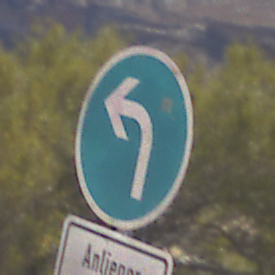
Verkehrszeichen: VorgeschriebeneFahrtrichtungLinks
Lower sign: PersonengruppenFrei2
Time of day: Midday
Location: Outdoor (Nature)
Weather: Clear
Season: NotSpecified
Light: Natural